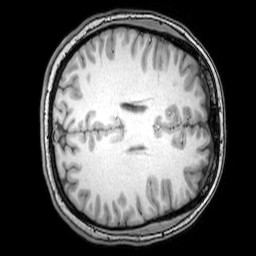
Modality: T1w
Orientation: axial
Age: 26
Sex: female
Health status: healthy
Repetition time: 0.081 s
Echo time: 0.037 s